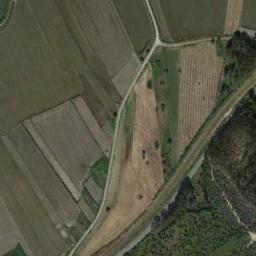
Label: terrace